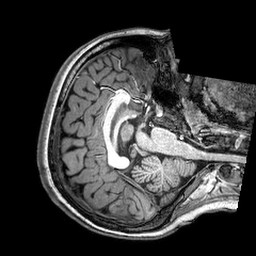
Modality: T1w
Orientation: axial
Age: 19
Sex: female
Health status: healthy
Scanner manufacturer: philips
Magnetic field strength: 3 T